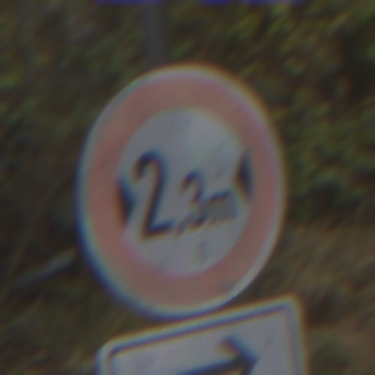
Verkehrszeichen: TatsaechlicheBreite2Komma3
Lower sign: RichtungsangabeDurchPfeile5
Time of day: MorningAfternoon
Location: Outdoor (Urban)
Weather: PartlyCloudy
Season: NotSpecified
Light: Natural